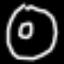
Label: donut